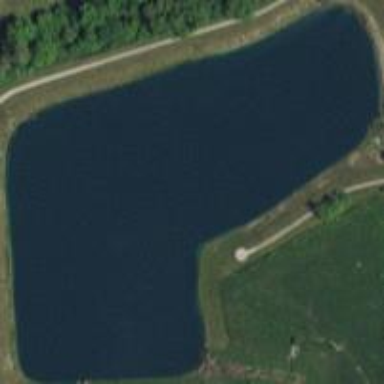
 creating natural and serene environment."